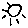
Label: sun